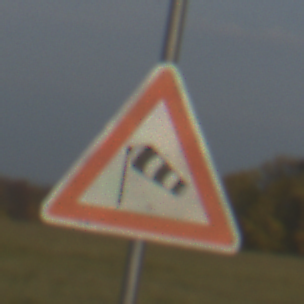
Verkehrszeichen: SeitenwindVonLinks
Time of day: SunriseSunset
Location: Outdoor (Nature)
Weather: PartlyCloudy
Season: NotSpecified
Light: Natural